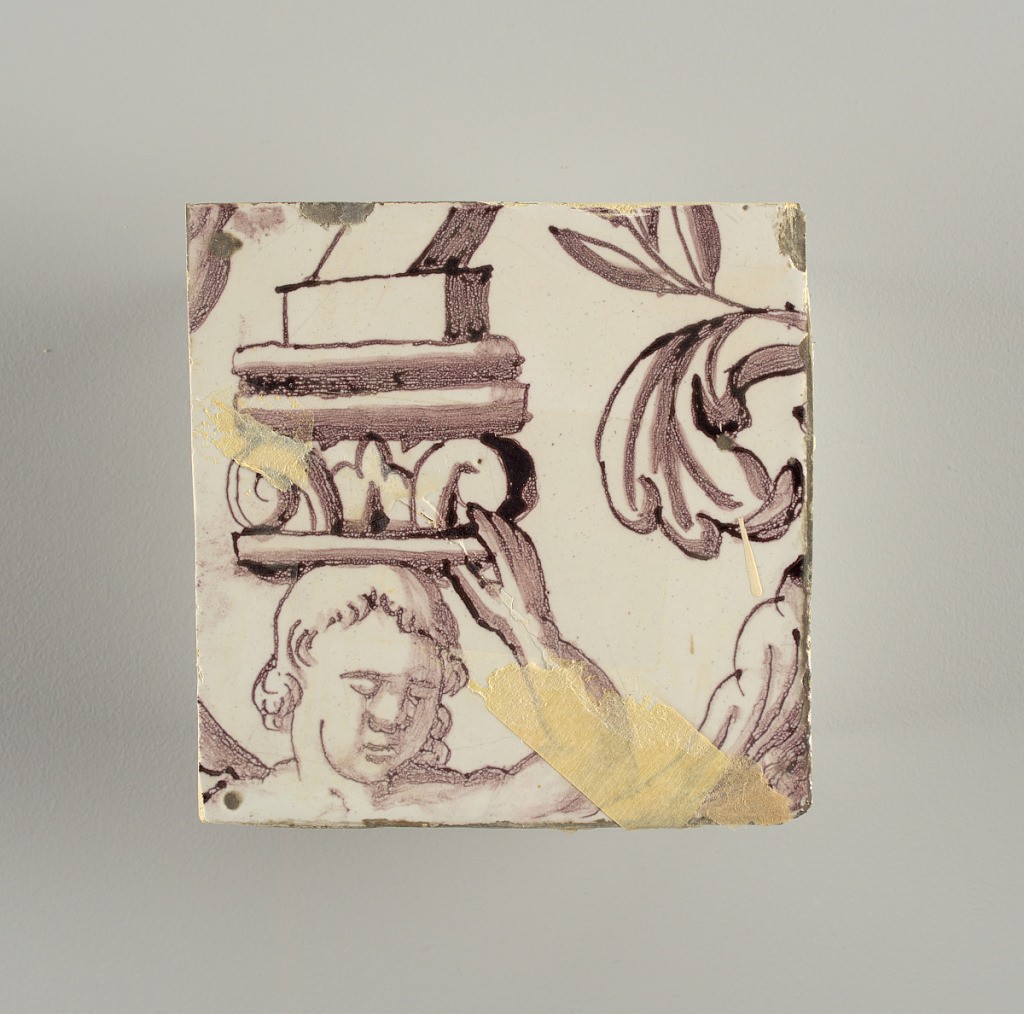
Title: Wall facing
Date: ca. 1725
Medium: Tin-glazed earthenware, underglaze
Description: Horizontal rectangle.  Thirty-seven tiles wide and twenty-one high with opening for door or window nineteen and one-half tiles high and twelve wide.  To left and right of opening, centered canopy above. Left, woman representing Hope, right, a sculputure urn.  Centered above opening, a mascaron.  Arabesque design of foliage.